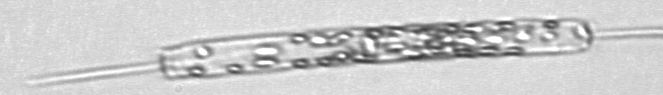
Label: Ditylum_brightwellii